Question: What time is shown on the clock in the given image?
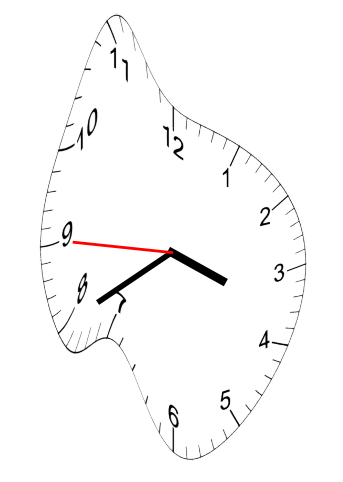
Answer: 03:39:45